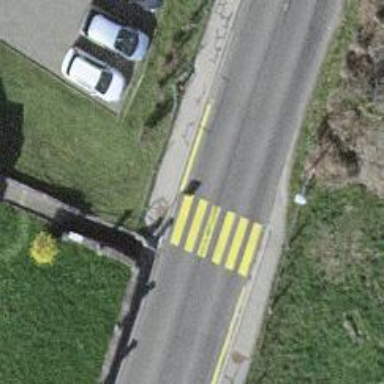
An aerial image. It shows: Zebra crossing on the road.